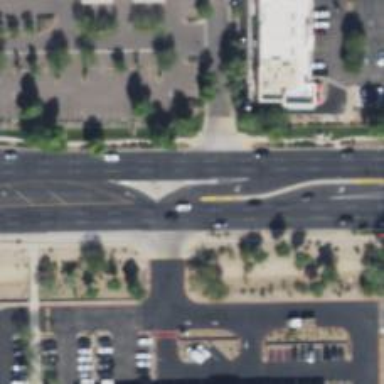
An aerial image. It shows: Secondary link road with asphalt surface.